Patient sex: F
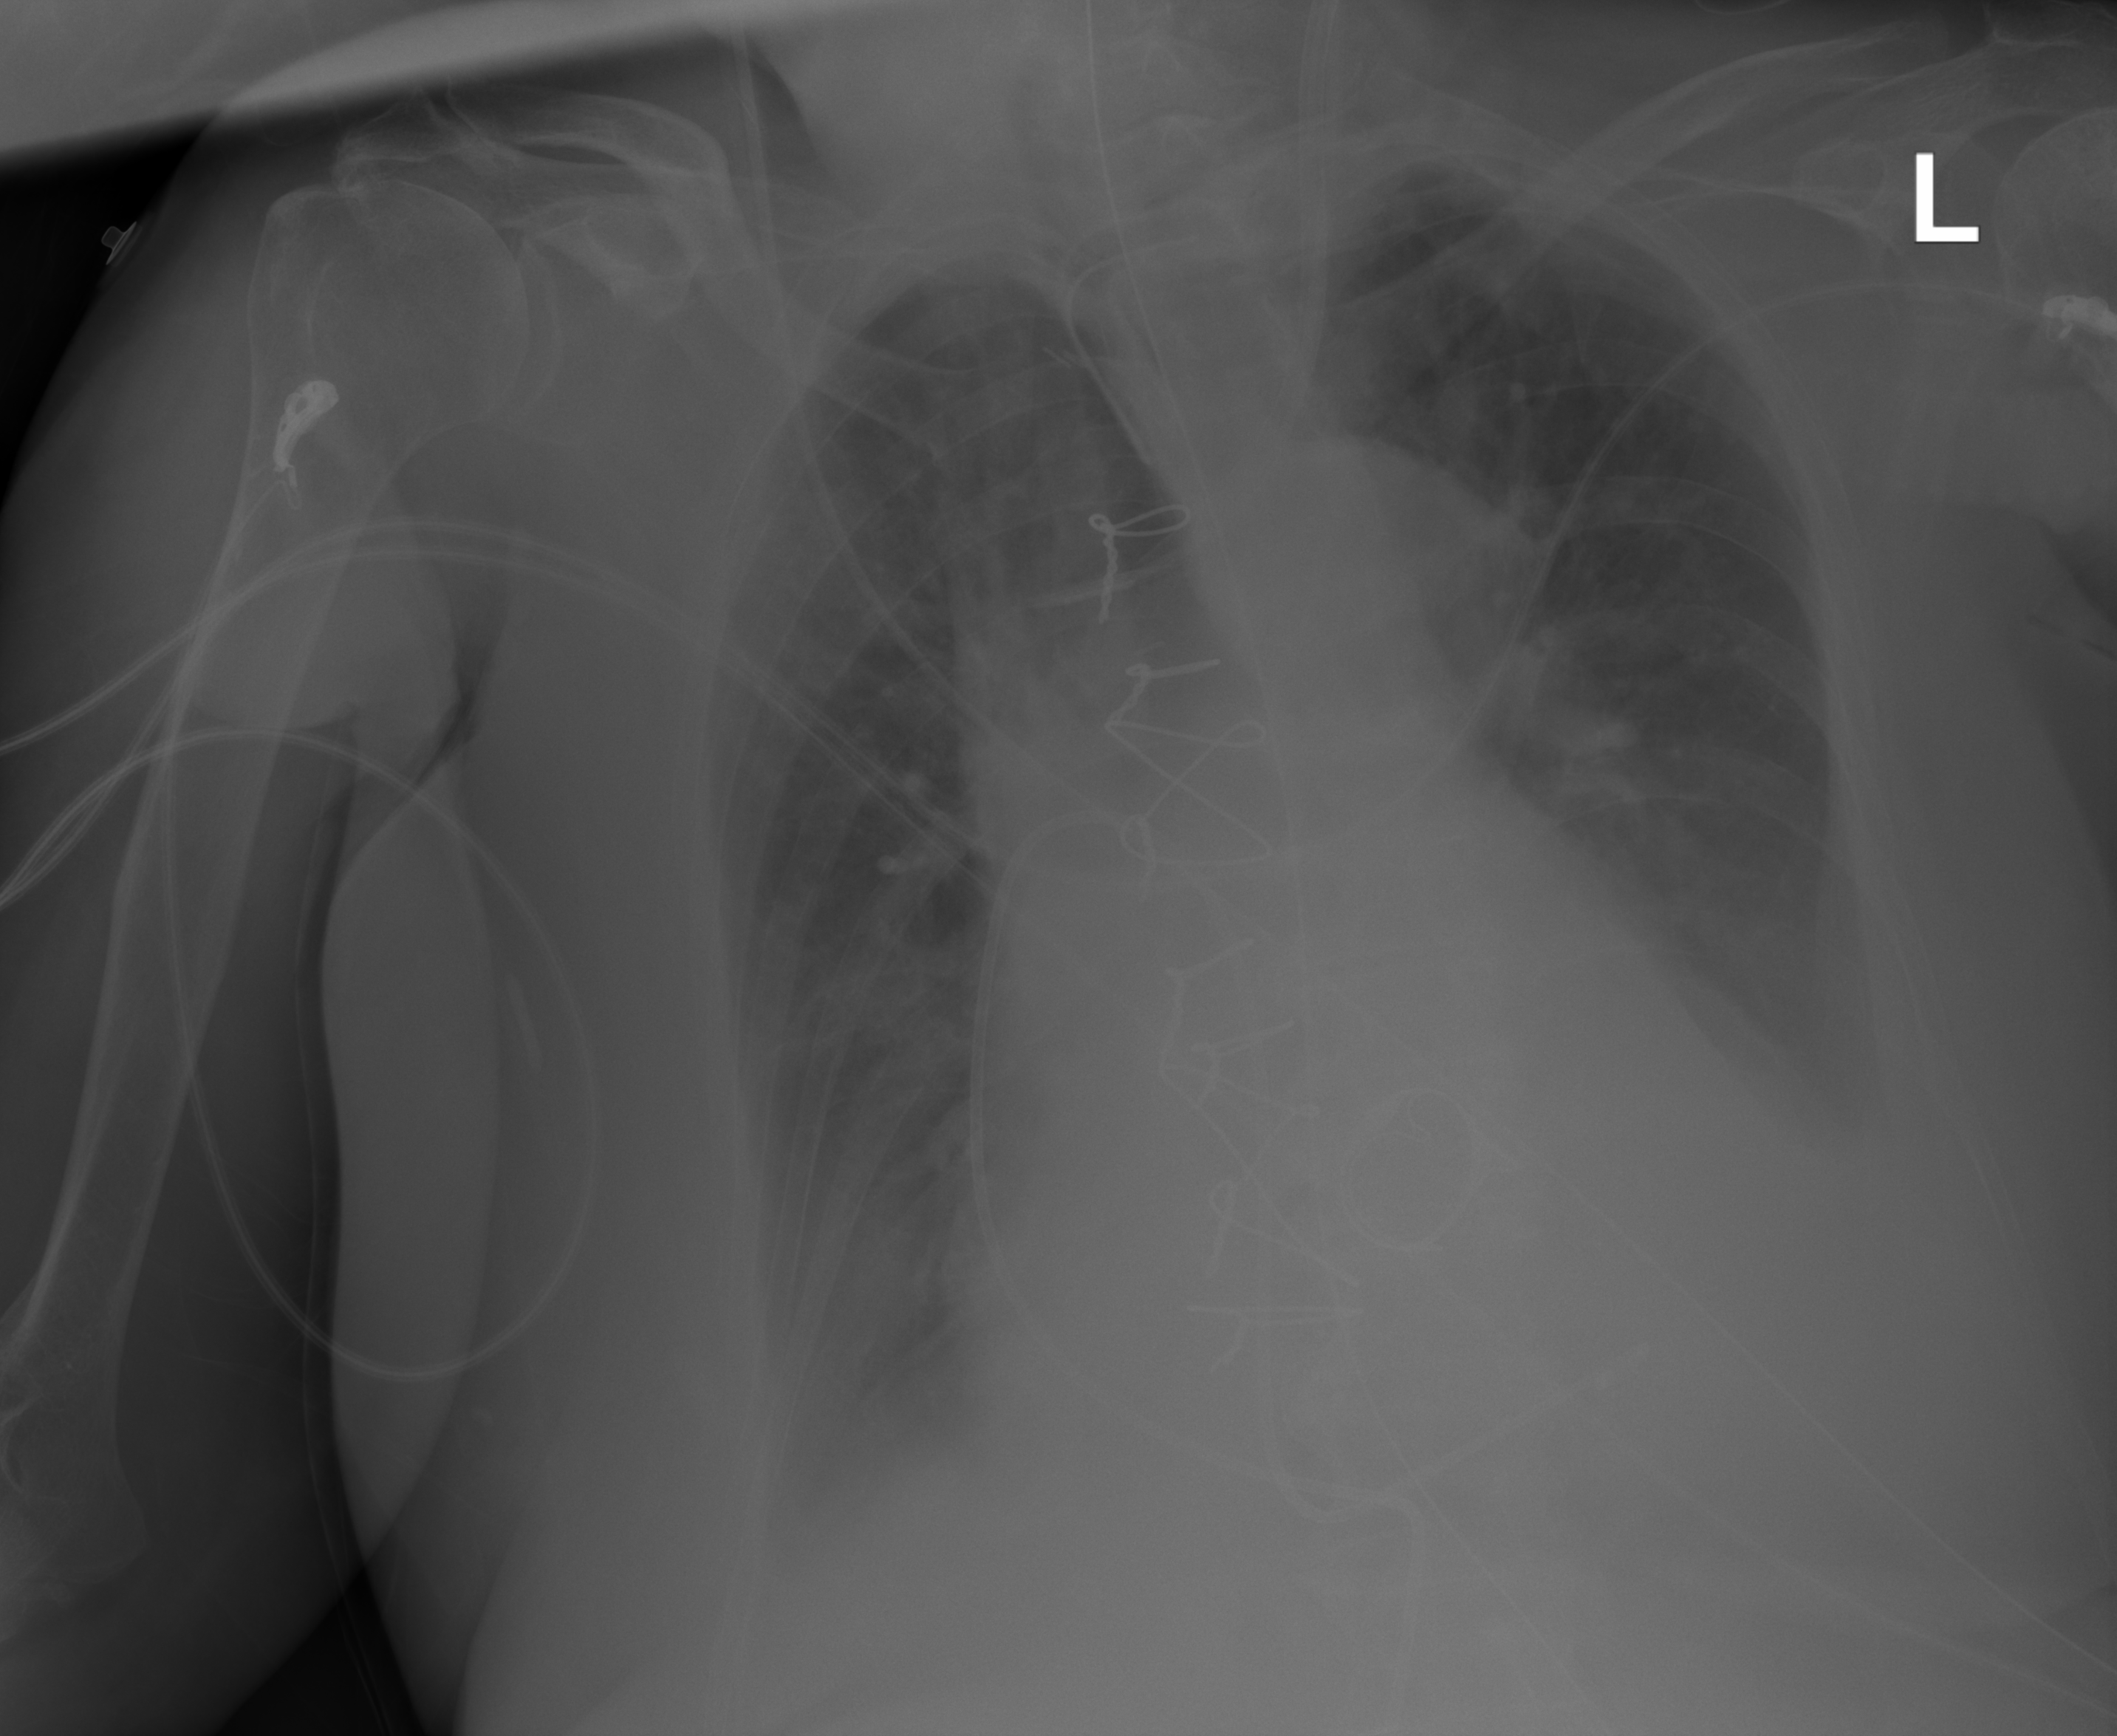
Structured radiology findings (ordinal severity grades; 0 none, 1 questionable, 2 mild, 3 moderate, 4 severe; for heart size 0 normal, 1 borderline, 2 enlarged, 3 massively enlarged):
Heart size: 2
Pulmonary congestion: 2
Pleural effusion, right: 2
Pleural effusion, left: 3
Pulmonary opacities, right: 0
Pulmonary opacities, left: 0
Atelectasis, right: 2
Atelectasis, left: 2